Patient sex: M
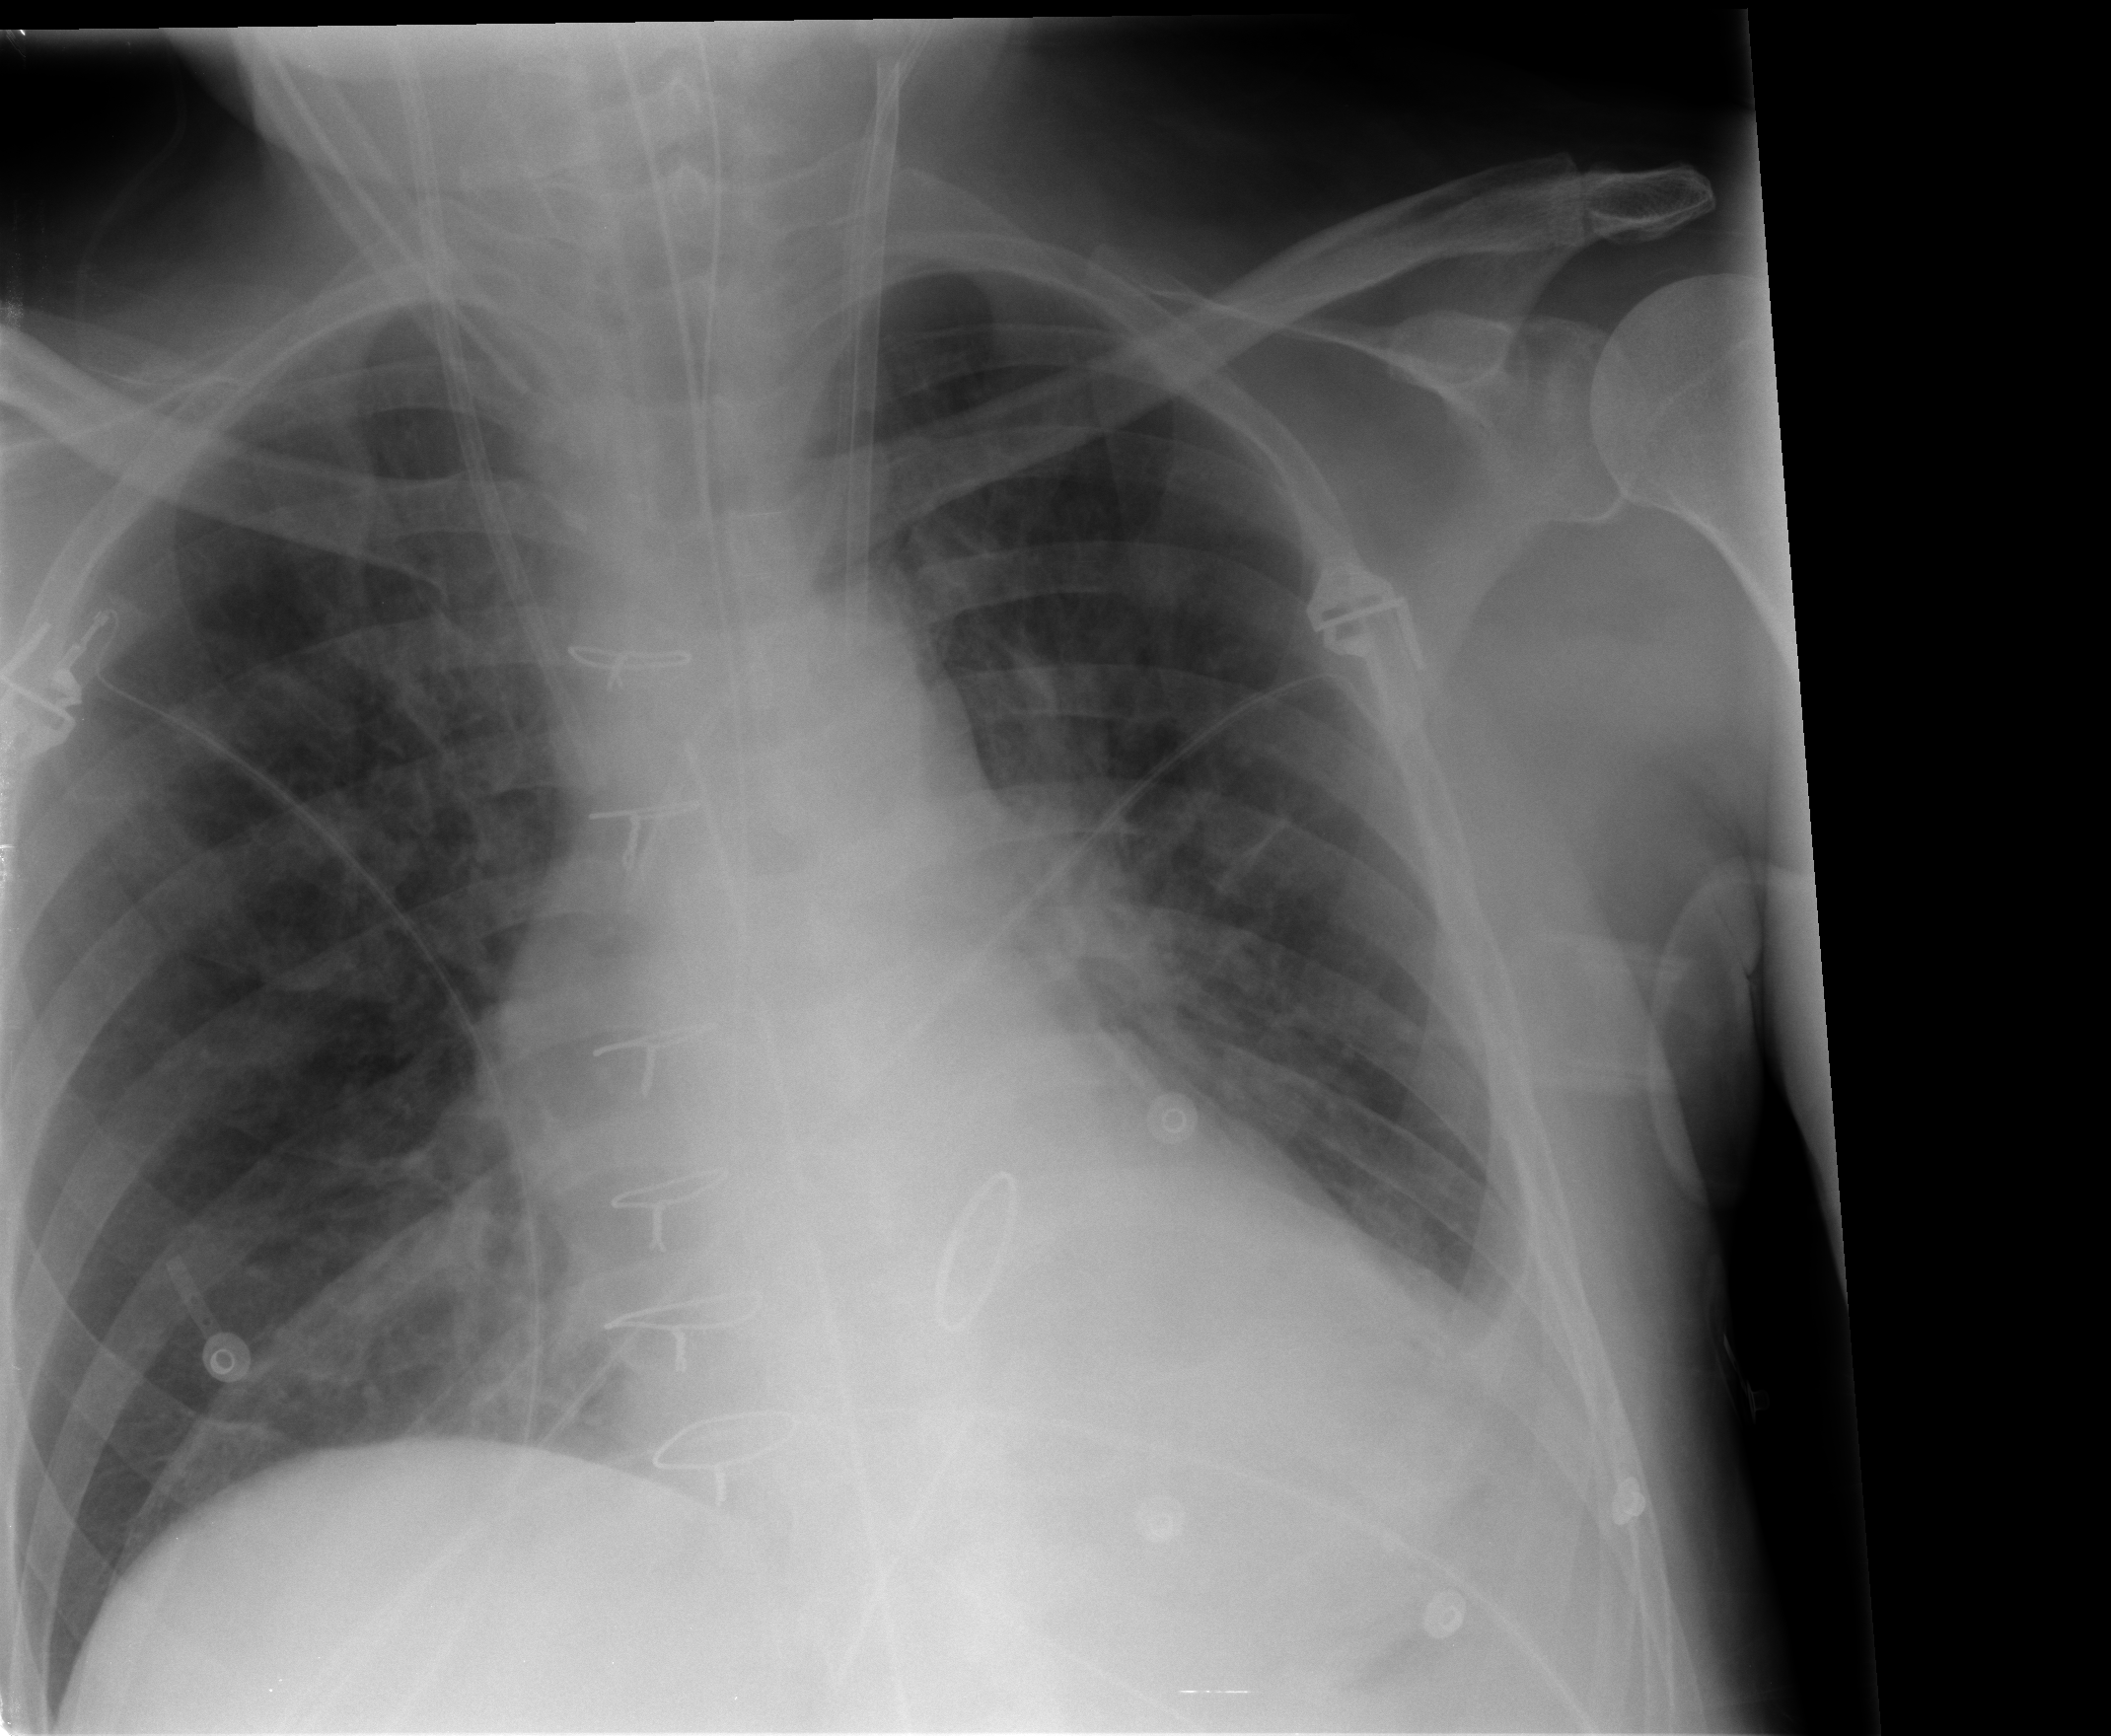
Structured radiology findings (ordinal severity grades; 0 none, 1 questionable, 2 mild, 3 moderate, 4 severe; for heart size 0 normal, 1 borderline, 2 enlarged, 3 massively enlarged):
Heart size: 0
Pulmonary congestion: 1
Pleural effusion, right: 0
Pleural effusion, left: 2
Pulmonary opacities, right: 0
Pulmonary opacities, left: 0
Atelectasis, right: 0
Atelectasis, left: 0